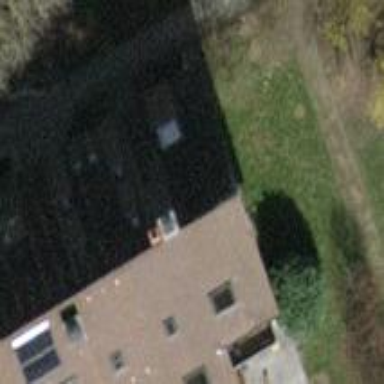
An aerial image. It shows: Terrace building.